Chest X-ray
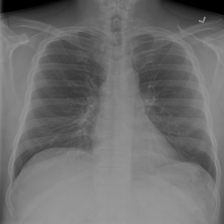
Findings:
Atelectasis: negative
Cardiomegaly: negative
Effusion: negative
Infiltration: positive
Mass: negative
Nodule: negative
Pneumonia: negative
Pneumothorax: negative
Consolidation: negative
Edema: negative
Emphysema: negative
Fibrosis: negative
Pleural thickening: negative
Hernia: negative